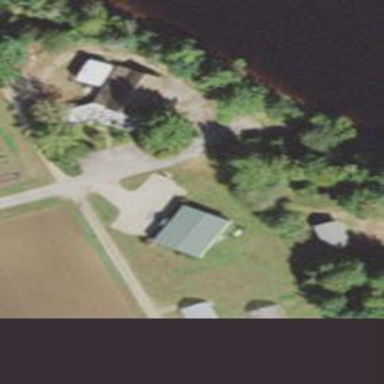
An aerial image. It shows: Residential driveway designated as service road.